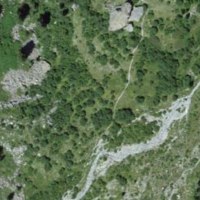
EUNIS habitat code: 31
Species observed at this site:
Tussilago farfara